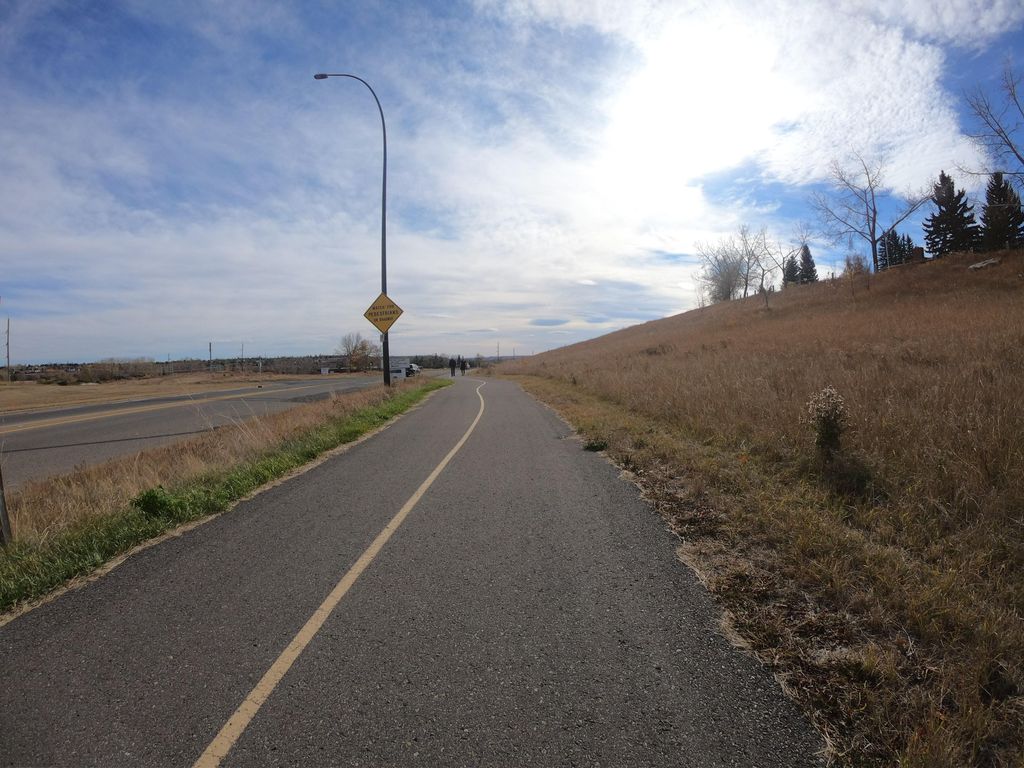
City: calgary